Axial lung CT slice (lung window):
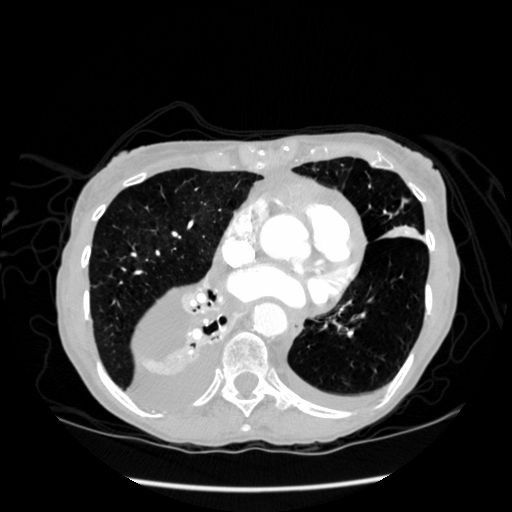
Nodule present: no